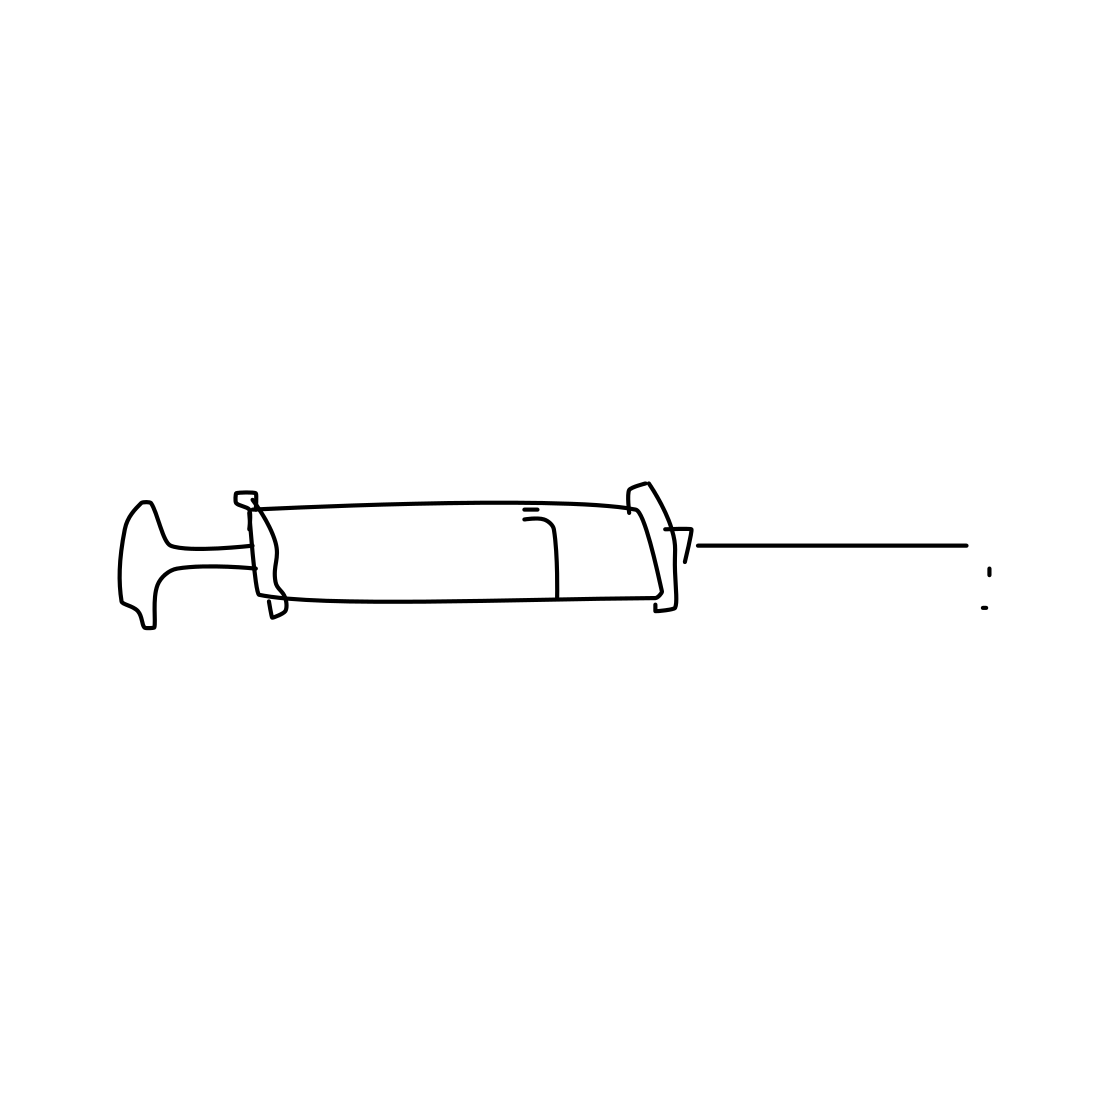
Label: syringe